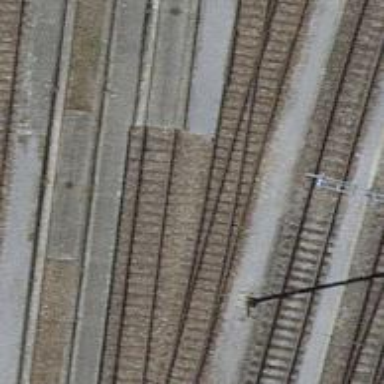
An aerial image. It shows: Railway yard with one track.